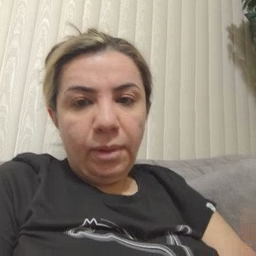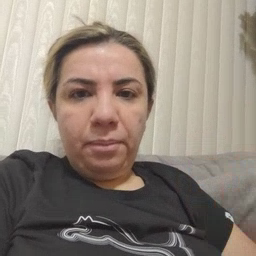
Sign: person